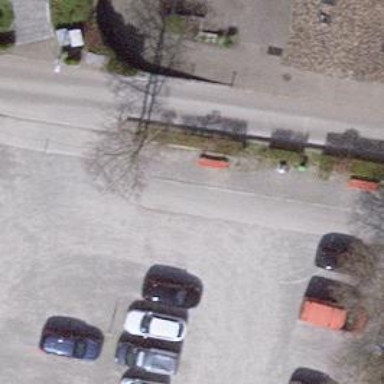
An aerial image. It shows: Red bench.